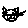
Label: cat